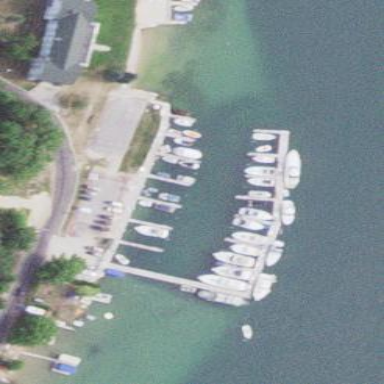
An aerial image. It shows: Boatyard along the waterway.